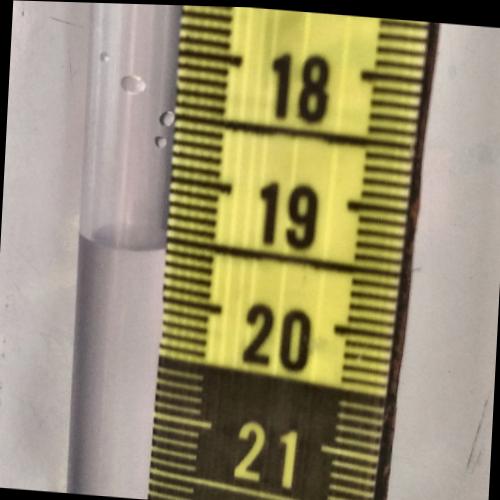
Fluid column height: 19.6 cm